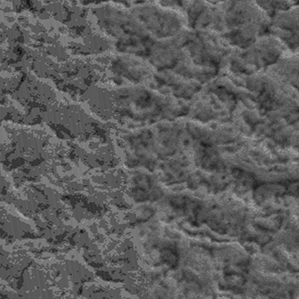
Label: frost